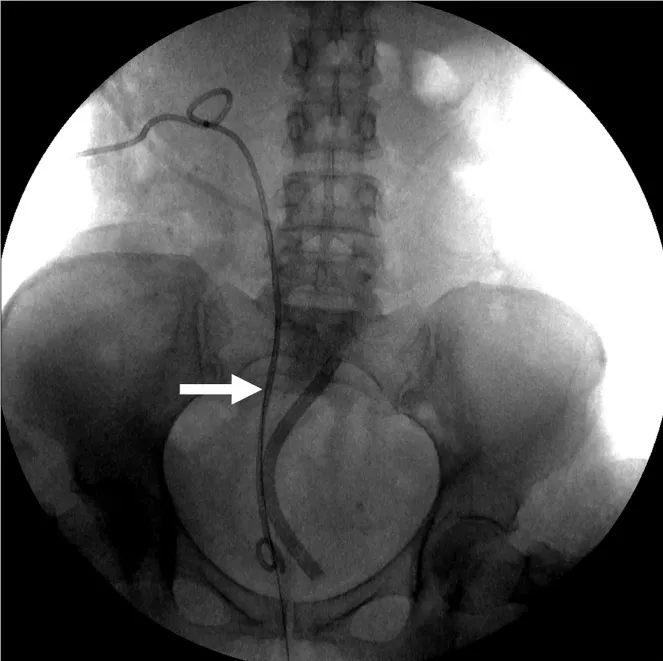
Placement of a ureteral stent from the right kidney into the bladder (07/02/2020). Using the guidewire, a nephroureteral stent was passed into the right kidney, down the right ureter and past the ureteral leak into the bladder (indicated by an arrow). The closed-suction drain in the operative site remained in place.
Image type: radiology (x_ray)